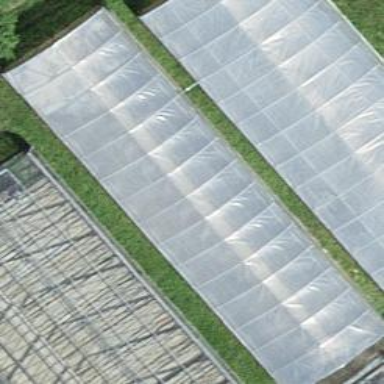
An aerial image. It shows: Greenhouse.